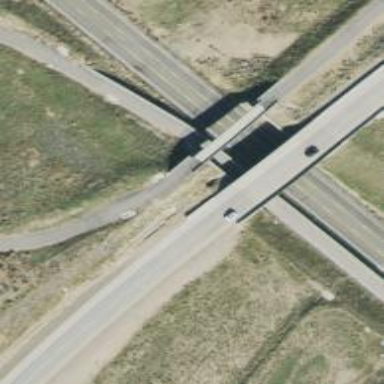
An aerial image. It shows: Bridge on trunk expressway.